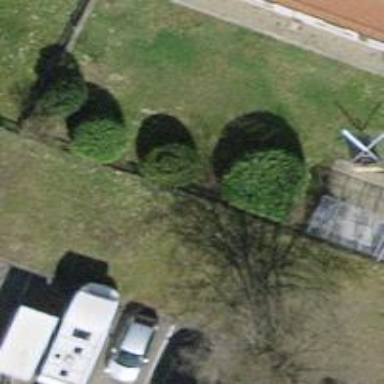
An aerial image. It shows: Avenue lined with trees.